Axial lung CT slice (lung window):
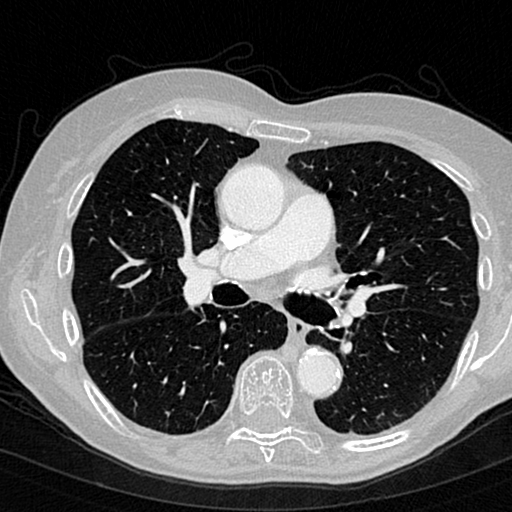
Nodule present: no